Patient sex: M
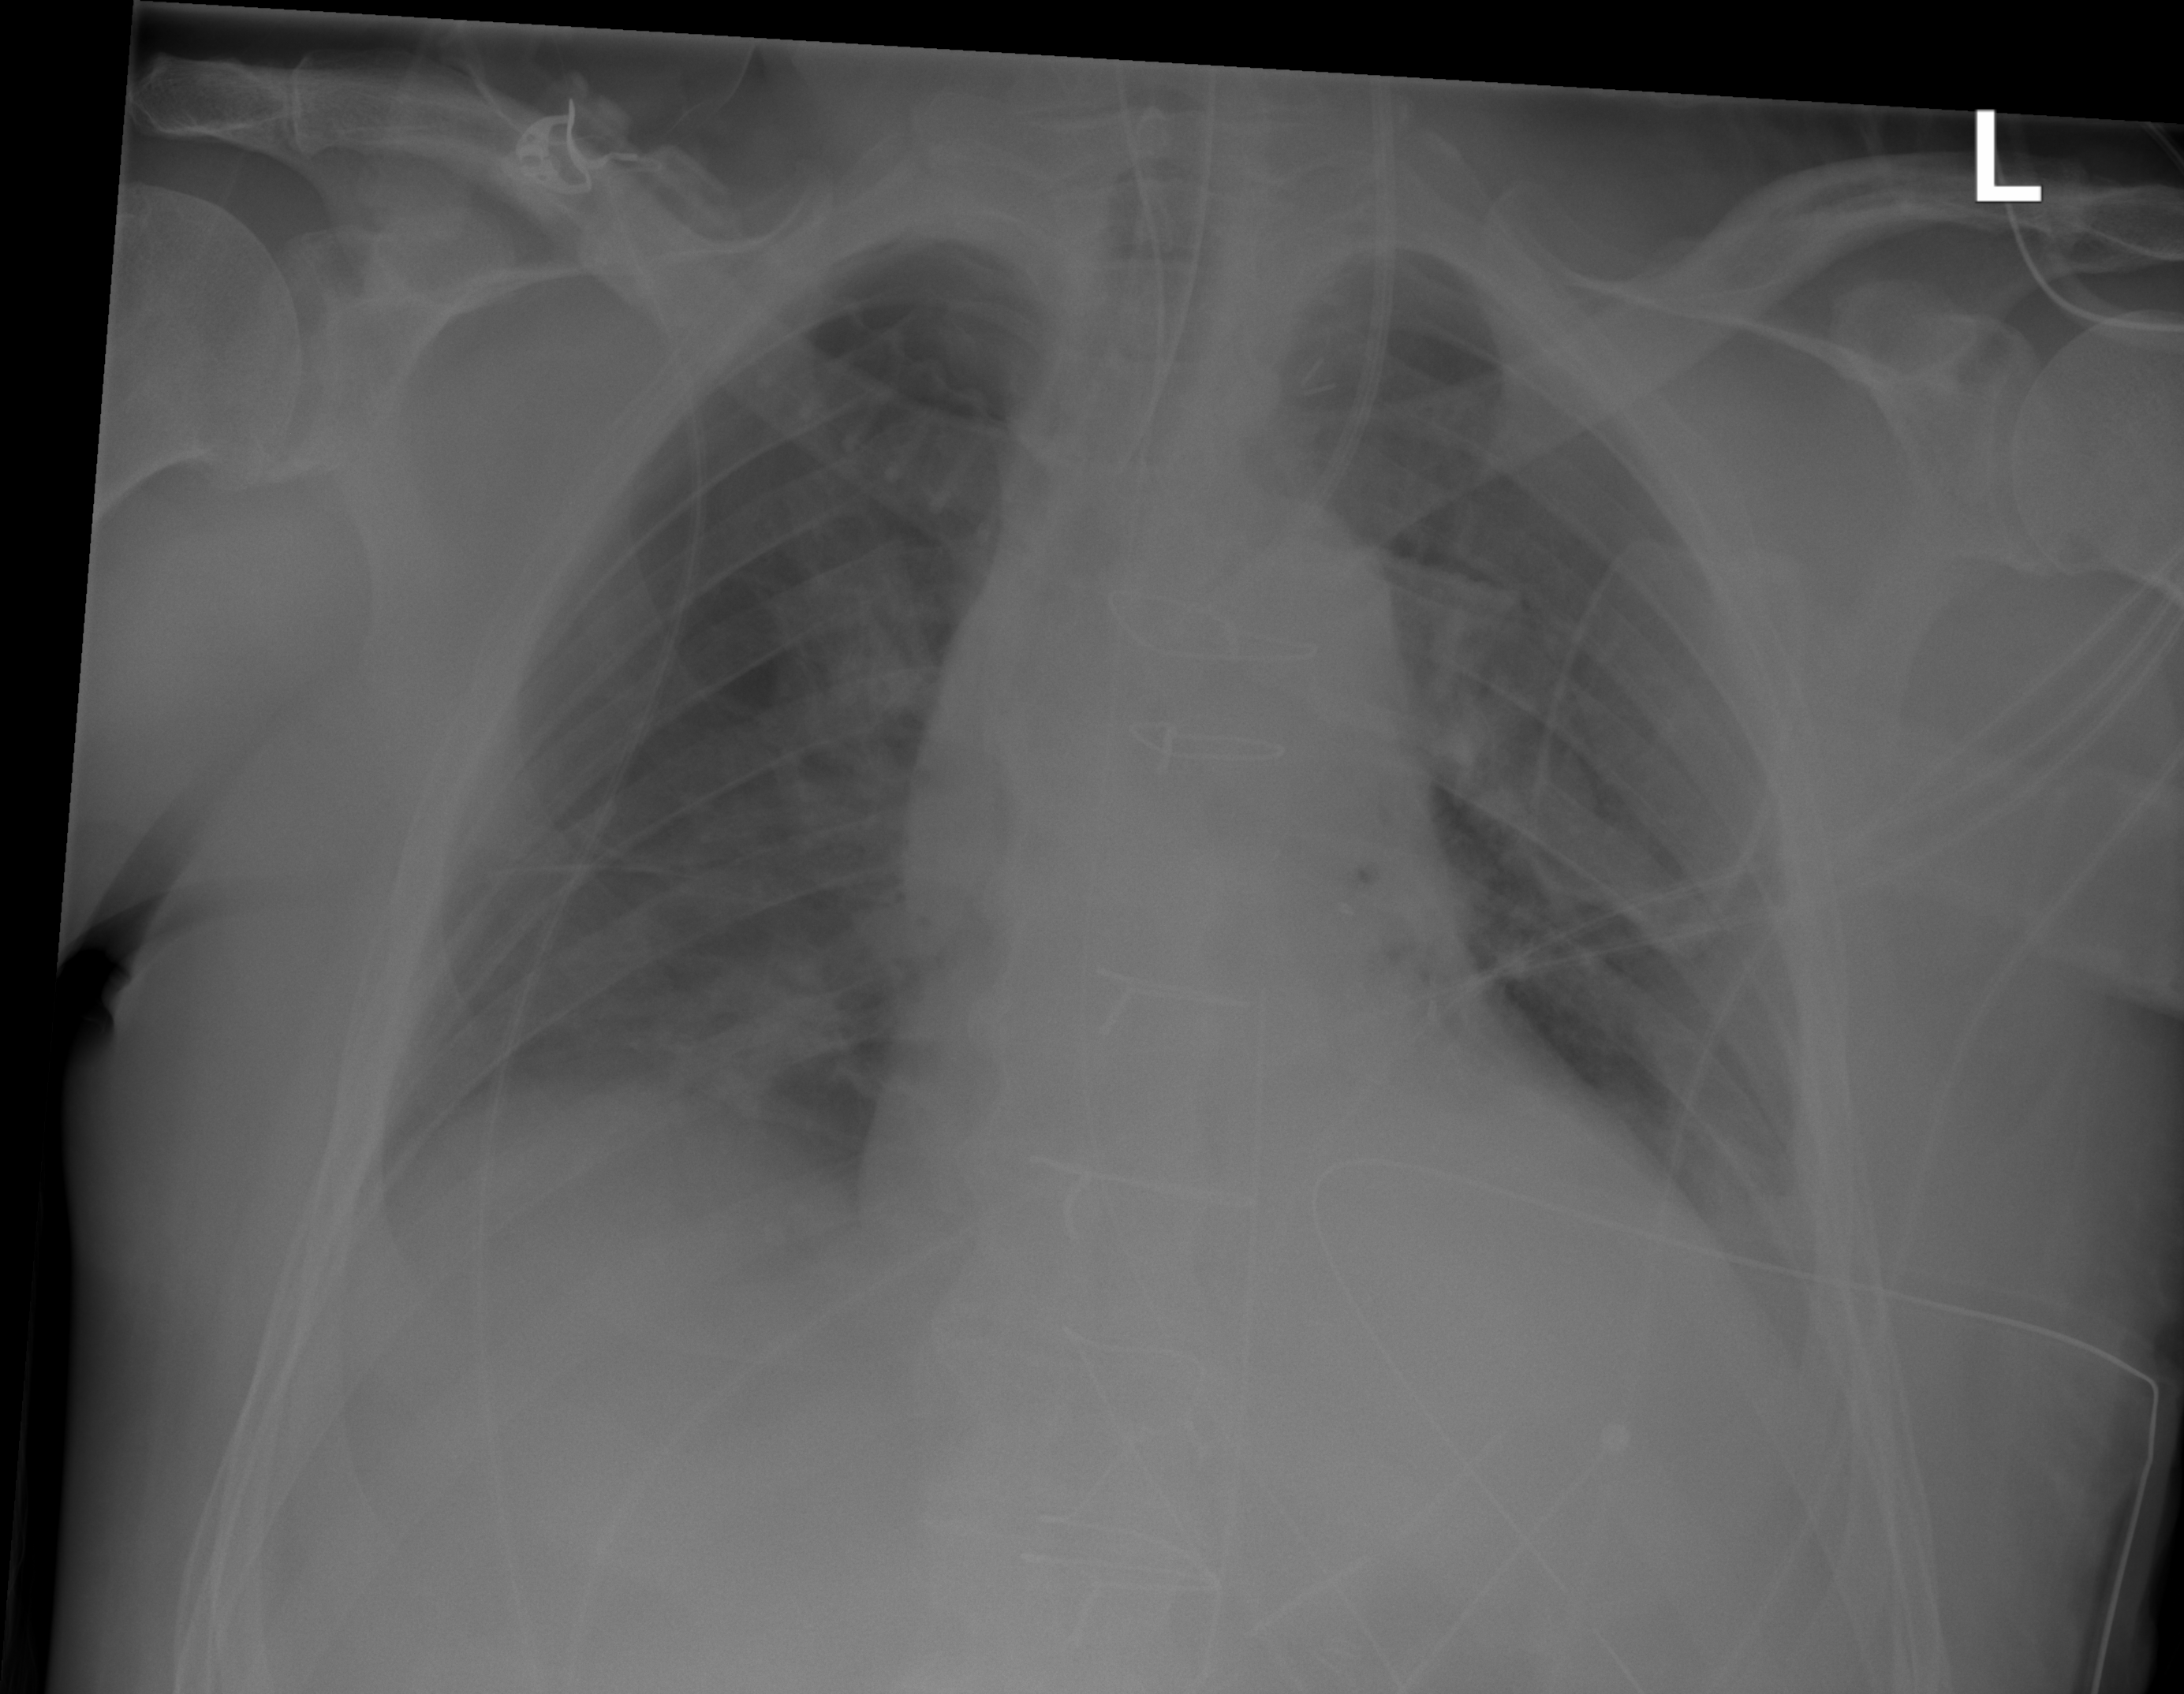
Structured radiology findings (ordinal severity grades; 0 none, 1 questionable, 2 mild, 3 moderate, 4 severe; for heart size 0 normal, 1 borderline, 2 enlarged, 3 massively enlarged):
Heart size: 2
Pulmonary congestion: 2
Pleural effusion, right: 1
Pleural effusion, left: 2
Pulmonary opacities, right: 1
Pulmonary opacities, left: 2
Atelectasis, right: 1
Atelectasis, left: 2